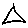
Label: triangle